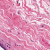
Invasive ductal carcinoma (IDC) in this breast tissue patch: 0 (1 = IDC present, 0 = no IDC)